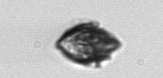
Label: Kryptoperidinium_triquetrum